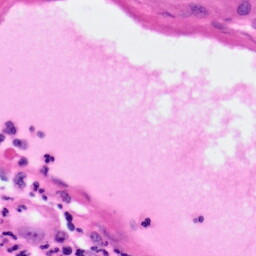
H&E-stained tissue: Pancreatic